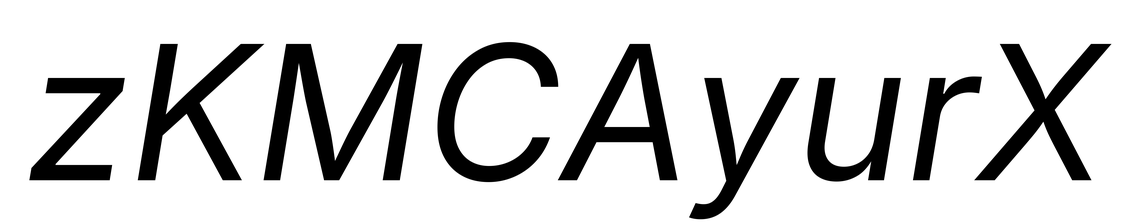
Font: Inter-Italic_Italic